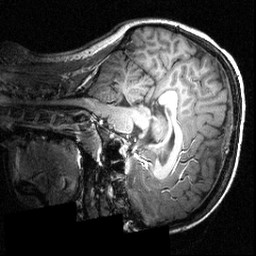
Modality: T1w
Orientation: sagittal
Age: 20
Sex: female
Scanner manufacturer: siemens
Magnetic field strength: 3.951 T
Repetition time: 1.5 s
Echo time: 0.00335 s